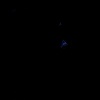
Label: space